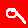
Digit: 9